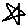
Label: star